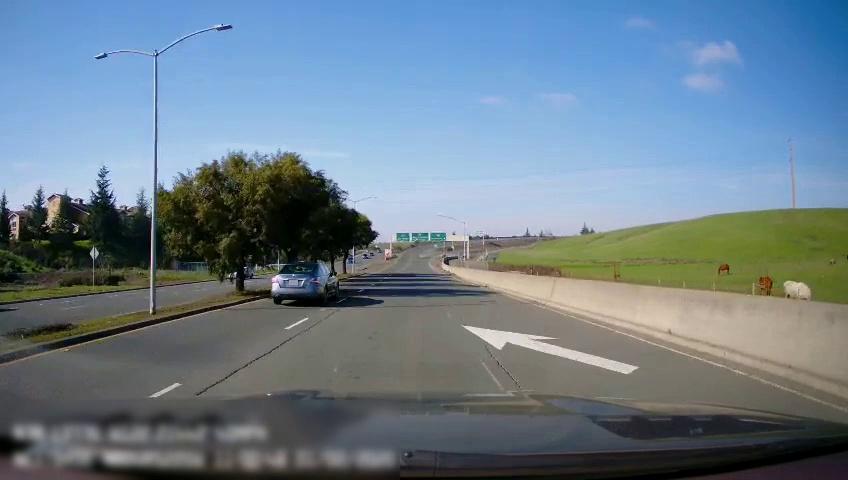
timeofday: Day
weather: Sunny
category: Drivable Space
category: Drivable Space
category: Vehicles | Car
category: Vehicles | Car
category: Lanes | Current Lane
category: Lanes | Alternate Lane
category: Lanes | Alternate Lane
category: Lanes | Current Lane
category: Lanes | Opposite Lane
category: Lanes | Opposite Lane
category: Traffic | Signs
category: Traffic | Signs
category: Traffic | Signs
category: Traffic | Signs
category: Traffic | Signs